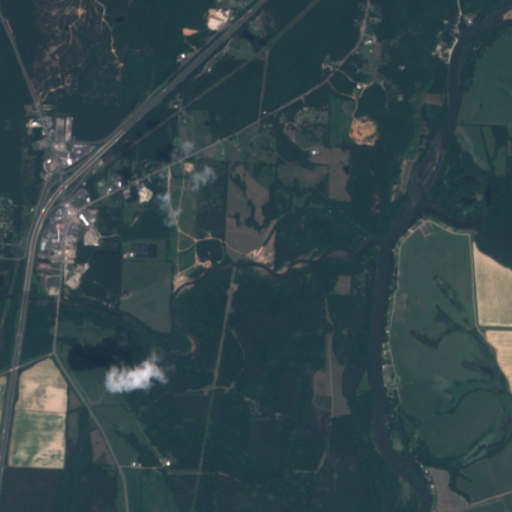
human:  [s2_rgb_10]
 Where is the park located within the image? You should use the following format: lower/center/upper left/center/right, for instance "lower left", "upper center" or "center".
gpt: The park is located in the upper left of the image.
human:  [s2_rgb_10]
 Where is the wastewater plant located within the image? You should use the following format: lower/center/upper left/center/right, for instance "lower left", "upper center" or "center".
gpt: The wastewater plant is located in the center left of the image.
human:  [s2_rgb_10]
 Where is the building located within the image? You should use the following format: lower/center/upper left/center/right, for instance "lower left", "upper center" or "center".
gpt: The building is located in the left of the image.
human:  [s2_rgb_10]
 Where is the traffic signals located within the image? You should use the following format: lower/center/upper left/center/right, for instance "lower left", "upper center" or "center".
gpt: The traffic signals is located in the center left of the image.
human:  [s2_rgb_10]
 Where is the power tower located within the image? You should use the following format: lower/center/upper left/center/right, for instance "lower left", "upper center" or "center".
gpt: There is no power tower in the image.